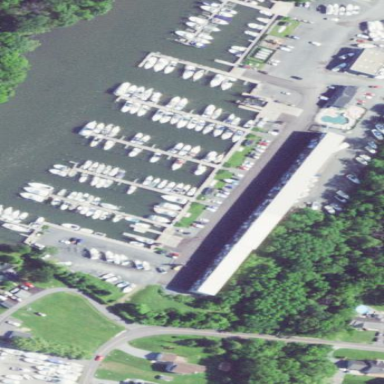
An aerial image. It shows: Marina on leisure land.